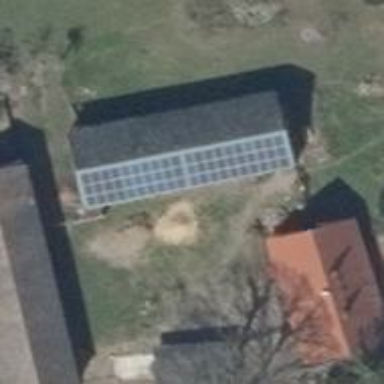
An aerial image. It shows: Small solar photovoltaic panel used as generator to produce electricity.